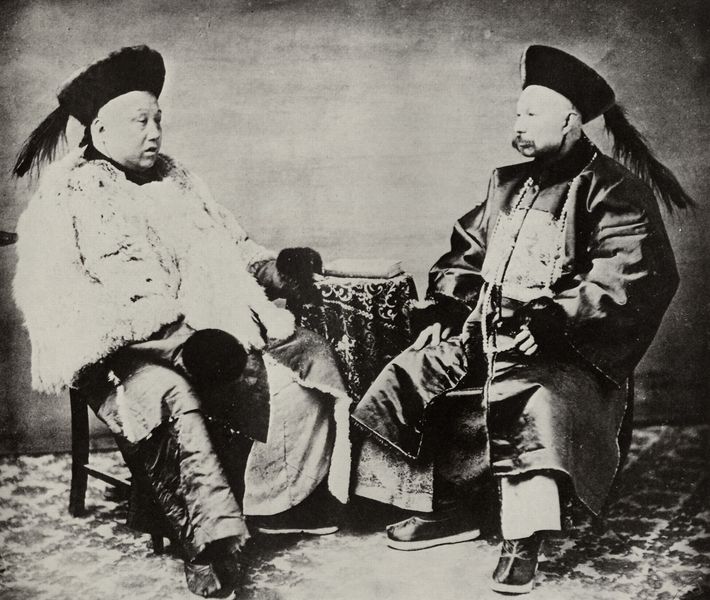
Titel: Wa Fung von Soochow und Woo Nu Quei von Kanton, Kaufleute in Shanghai.
Künstler: Chinesischer Photograph
Schlagwörter: feder, mann, schatten, weiß, sitzen, braun, grau, hintergrund, holz, hut, hüte, kleider, licht, männer, ohr, profil, schwarz, stuhl, stühle, tisch, gespräch, muster, ornament, teppich, alt, bart, hose, kappe, mützen, profile, schnurrbart, wand, federn, gesicht, kleidung, kragen, pelz, ärmel, bildnis, portrait, porträt, tischdecke, tischtuch, stamm, boden, gewand, mantel, reich, sitzend, decke, seide, federhut, fell, japan, unterhaltung, zwei, schuhe, hosen, schnäuzer, dick, glanz, glatze, tischchen, schnauzbart, foto, fotografie, photographie, doppelportrait, buch, orientalisch, porträts, asien, schwarzweiss, fliesen, uniform, asiatisch, mäntel, pelzjacke, herrscher, photo, tracht, china, gegenüber, aufnahme, zwirbelbart, geschmückt, beratung, bartlos, phot, mongolei, khan, mongolen, chinesen, asiaten, hutfeder, mongole, lichtbild, seidengewand, vis a vis, chinesenbart, reisebericht, aufnahmr, mäntzel, sstühle, traditionelle kleidung, t, traditionelle tracht, kymono, exoten